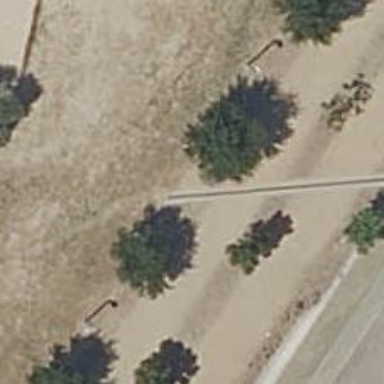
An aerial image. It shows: Row of trees in natural setting.